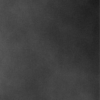
Label: dusty